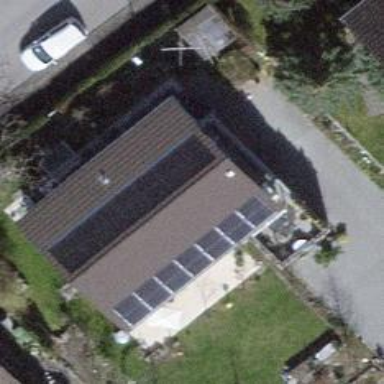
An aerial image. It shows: Solar power generator using photovoltaic method with solar photovoltaic panel types.